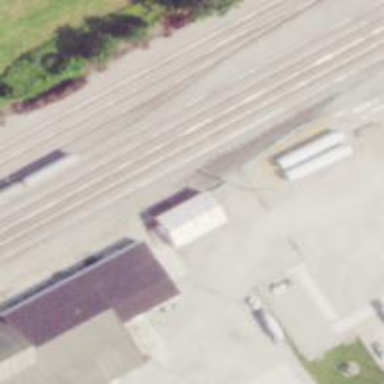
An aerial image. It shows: Rail spur service.